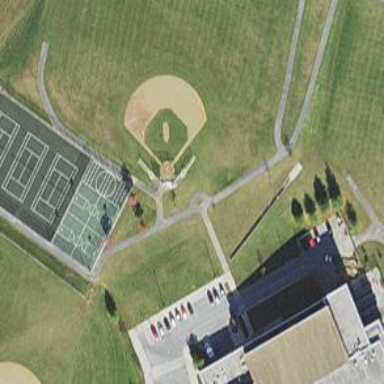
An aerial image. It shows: Baseball pitch for leisure land.